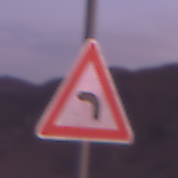
Verkehrszeichen: KurveLinks
Umgebung: Outdoor, Nature
Tageszeit: Dawn
Wetter: PartlyCloudy
Licht: Natural
Jahreszeit: NotSpecified
Kontrast: MediumContrast